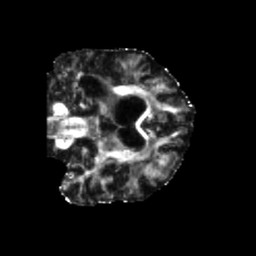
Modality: FA
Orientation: coronal
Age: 66
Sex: female
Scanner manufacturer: siemens
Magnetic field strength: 3 T
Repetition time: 5.25 s
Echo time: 0.08 s